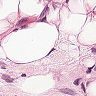
Metastatic tissue present: yes